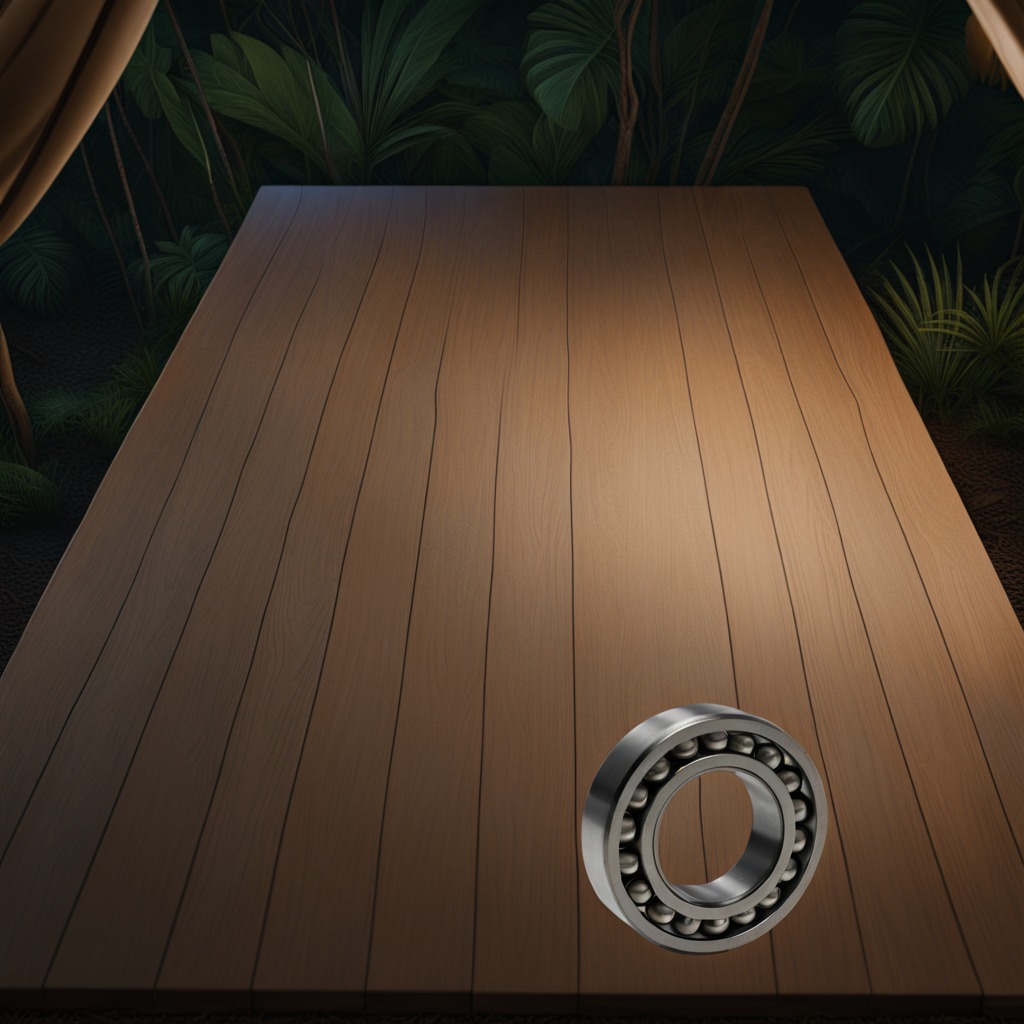
A metal ball bearing is lying on the wooden table.